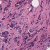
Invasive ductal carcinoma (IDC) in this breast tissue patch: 1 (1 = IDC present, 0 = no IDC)